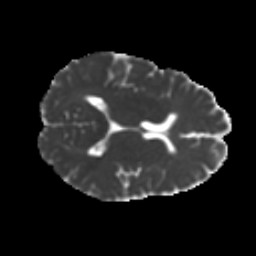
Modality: MD
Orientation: axial
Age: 48
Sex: female
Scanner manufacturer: ge
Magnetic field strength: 3 T
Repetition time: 7.8 s
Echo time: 0.0611 s